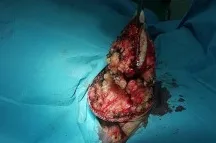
Left side excision.
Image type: medical_photograph (other_medical_photograph)